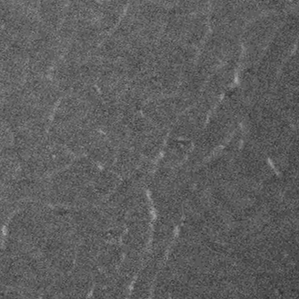
Label: frost